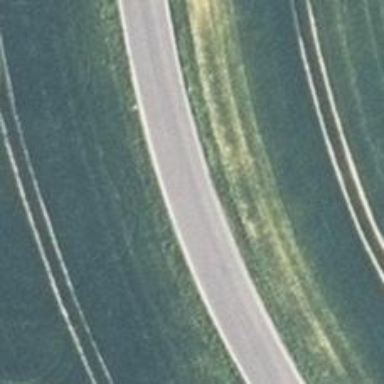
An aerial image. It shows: Secondary road with asphalt surface.